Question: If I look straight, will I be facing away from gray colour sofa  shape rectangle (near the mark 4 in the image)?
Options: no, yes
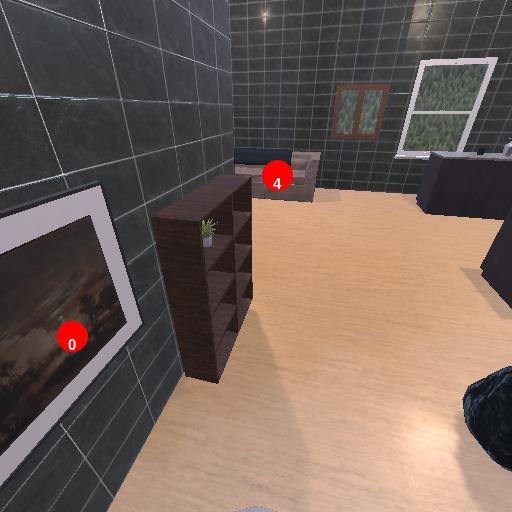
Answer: no